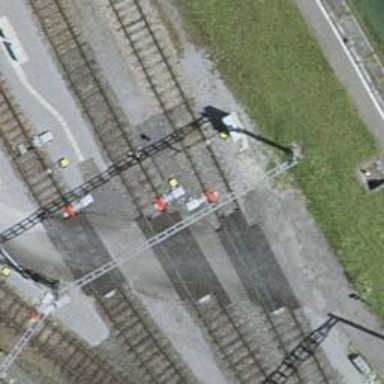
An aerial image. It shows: Railway spur service.